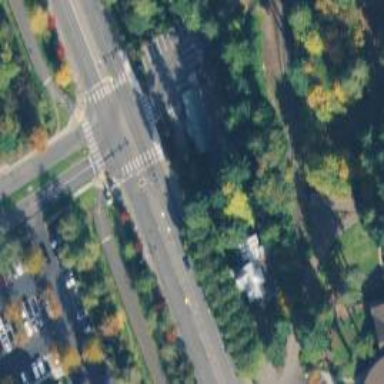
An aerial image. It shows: Asphalt footway with zebra crossing.